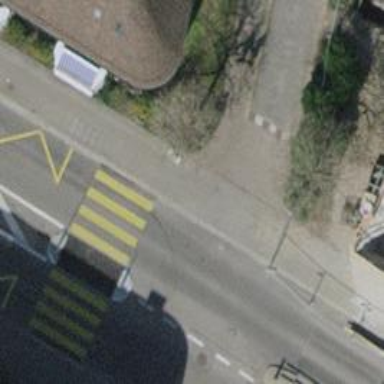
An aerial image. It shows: Unmarked crossing with traffic calming table on the road.